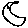
Label: moon